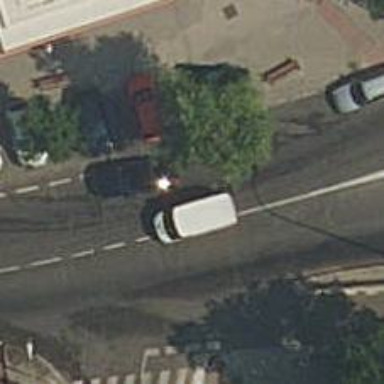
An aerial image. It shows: Public transport stop position.